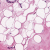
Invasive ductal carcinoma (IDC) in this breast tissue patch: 0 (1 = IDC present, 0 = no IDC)